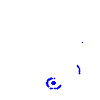
Particle: kaon